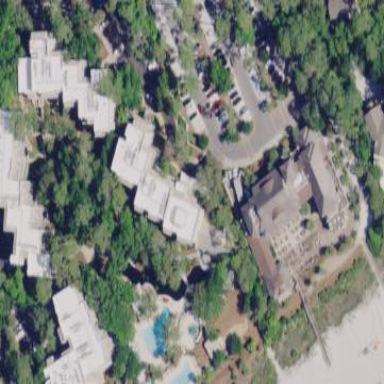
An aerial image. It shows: Hotel resort building.